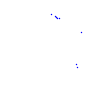
Particle: proton